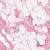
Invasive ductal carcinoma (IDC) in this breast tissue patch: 0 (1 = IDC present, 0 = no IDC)